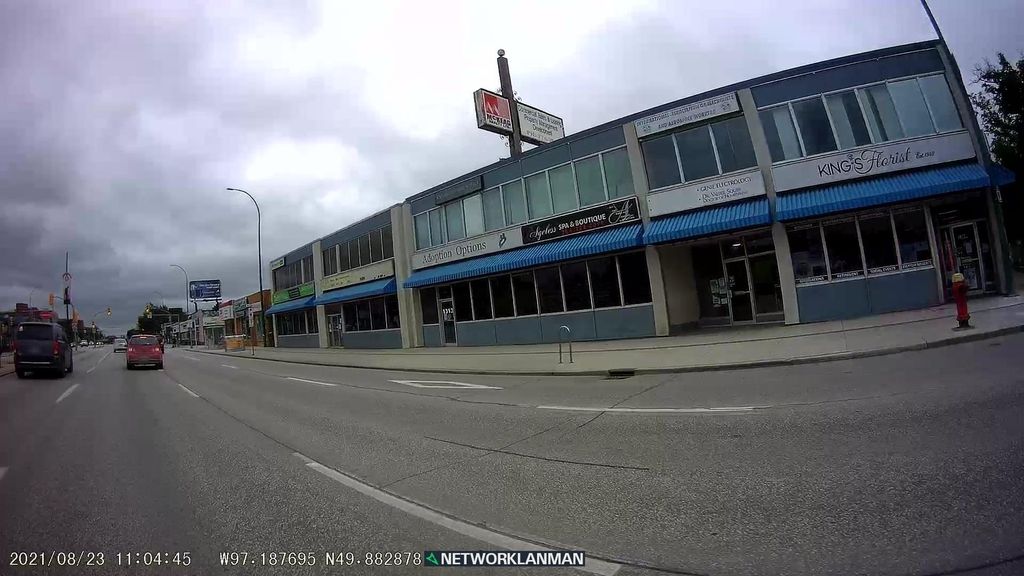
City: winnipeg